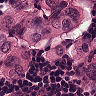
Metastatic tissue present: yes